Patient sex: M
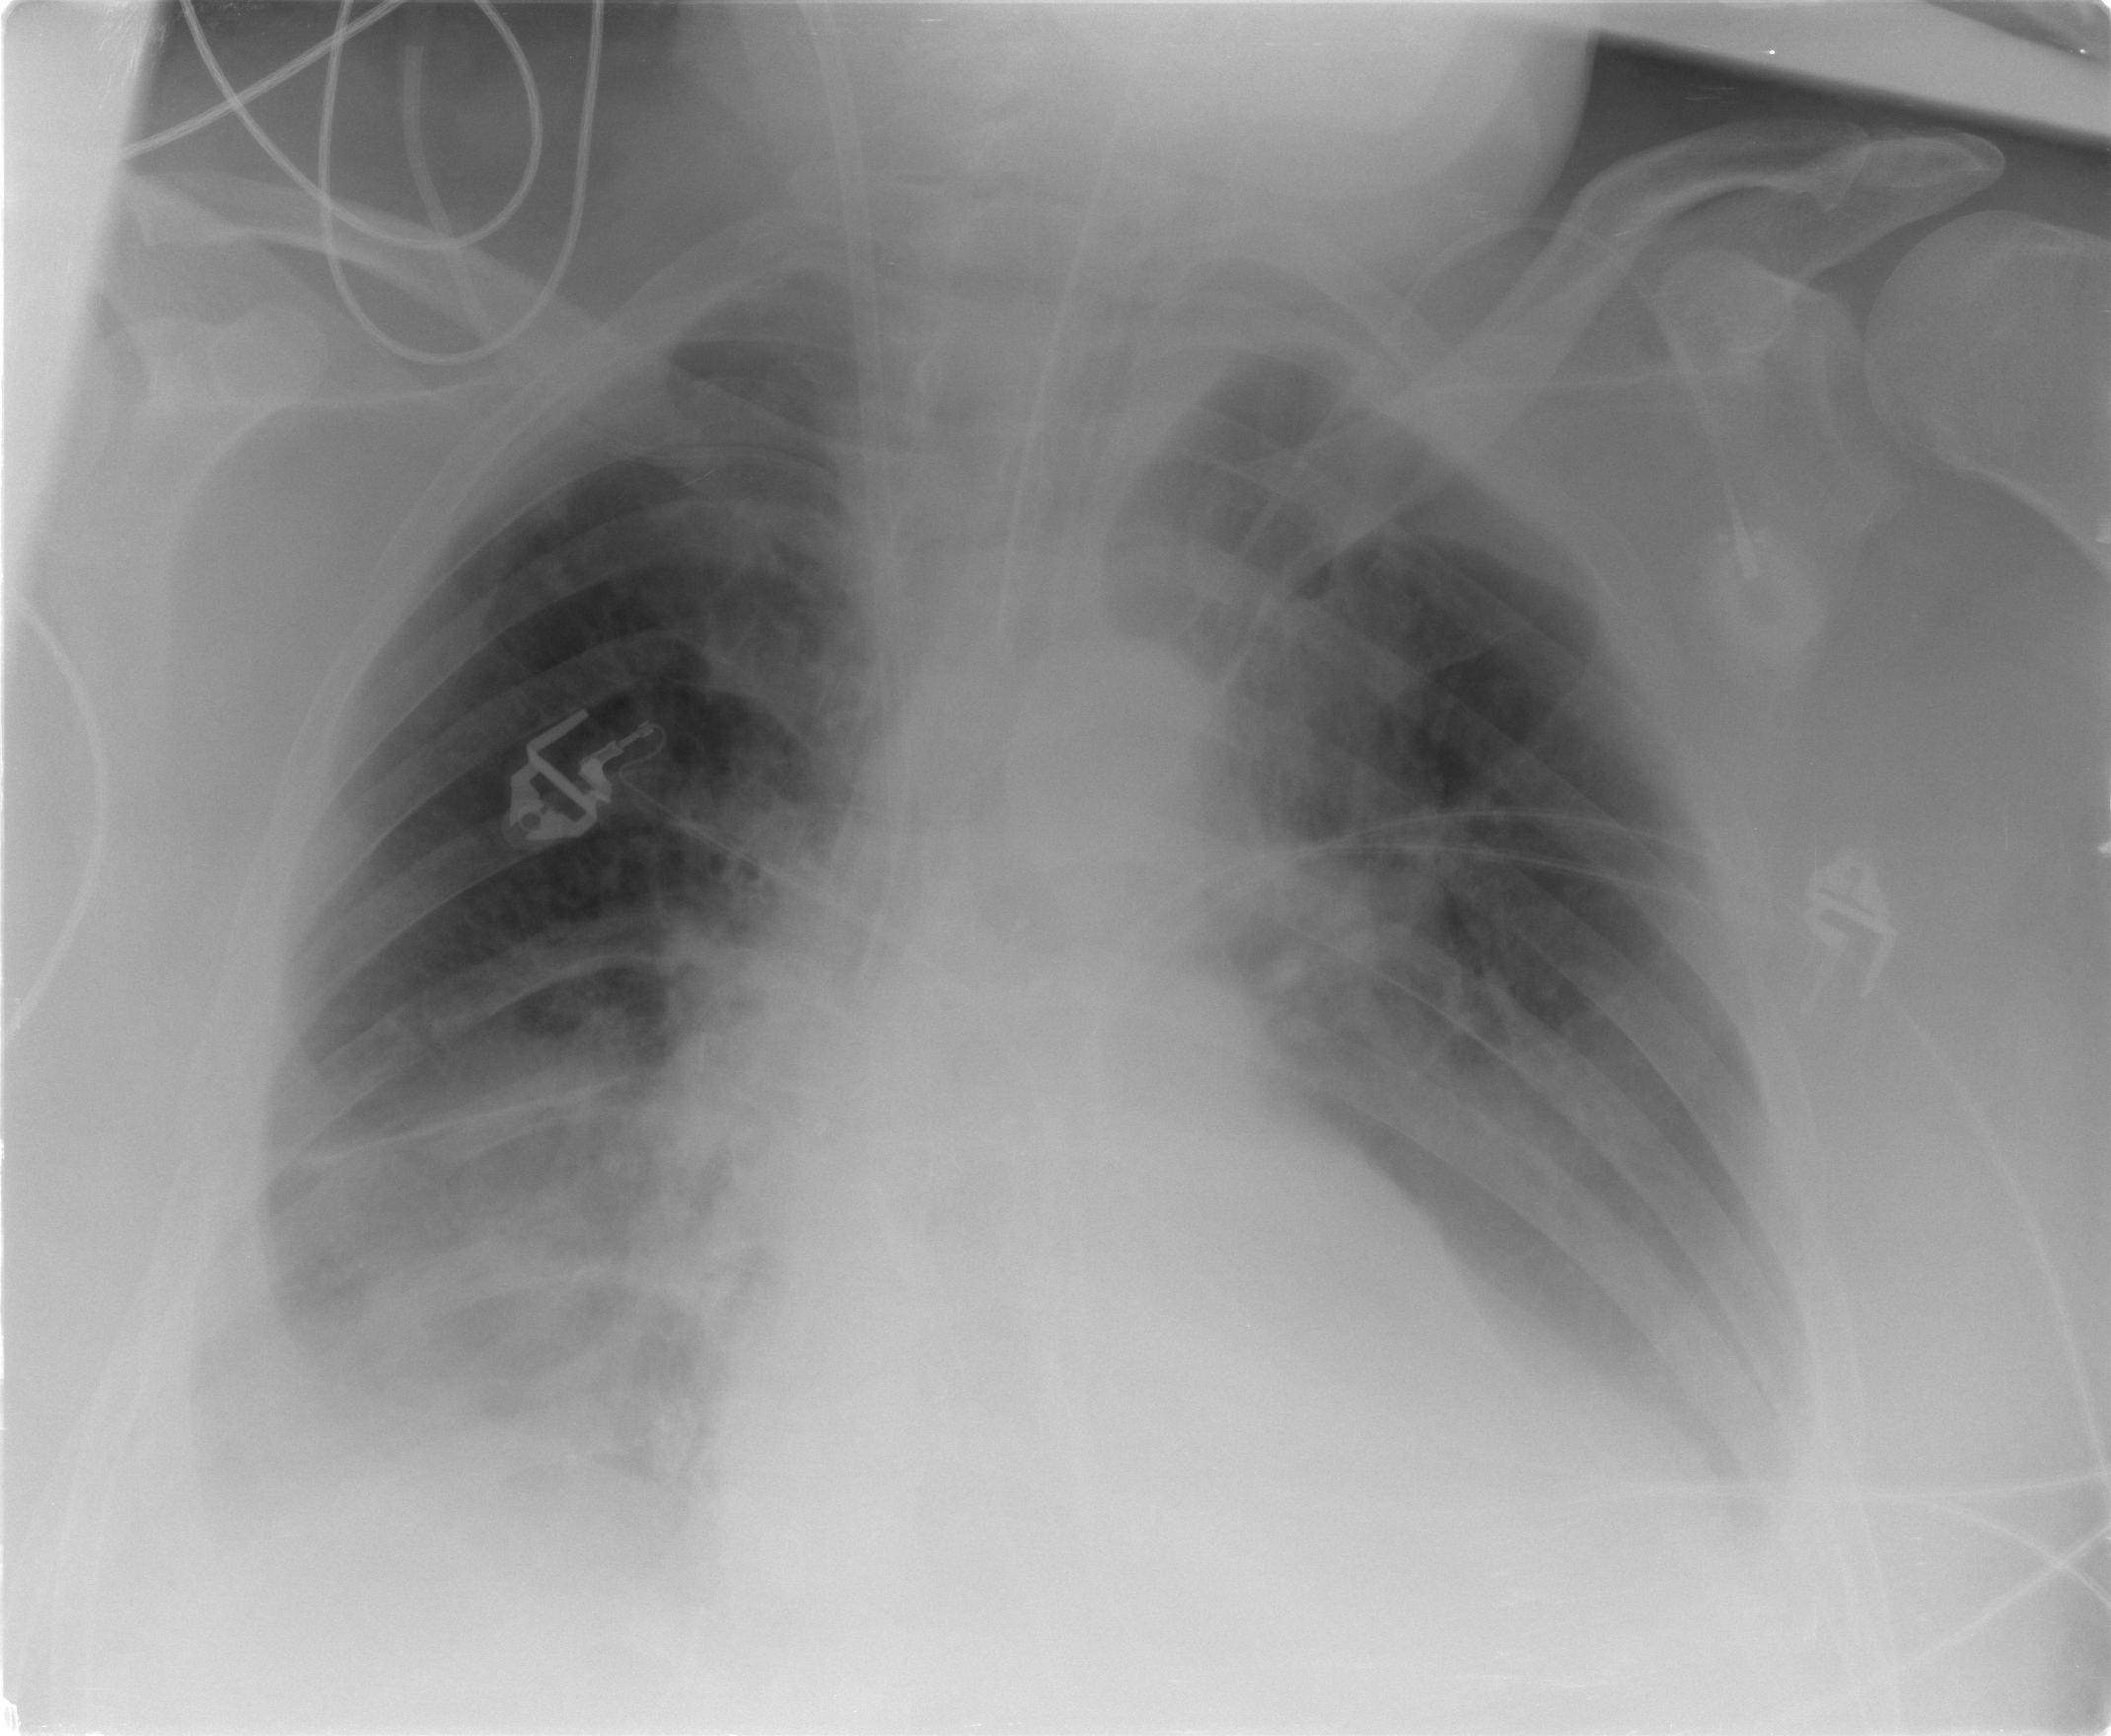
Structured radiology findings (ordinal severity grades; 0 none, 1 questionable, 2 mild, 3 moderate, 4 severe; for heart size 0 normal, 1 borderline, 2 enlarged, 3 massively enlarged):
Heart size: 1
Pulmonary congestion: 2
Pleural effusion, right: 3
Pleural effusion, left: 2
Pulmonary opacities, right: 2
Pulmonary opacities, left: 0
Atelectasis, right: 3
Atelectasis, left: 3